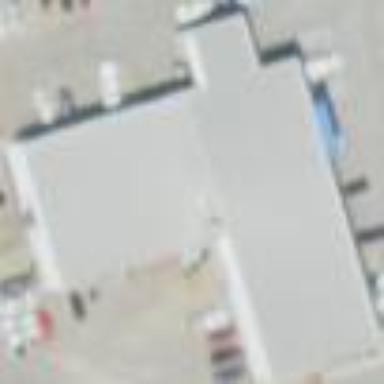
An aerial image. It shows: Car shop building.